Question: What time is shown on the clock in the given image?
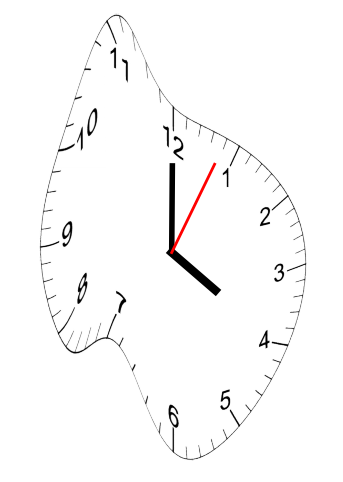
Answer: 04:00:04